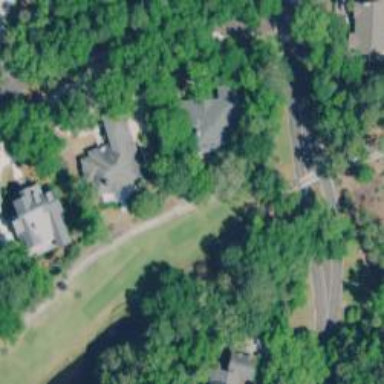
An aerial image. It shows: Service road designated as golf cart path.